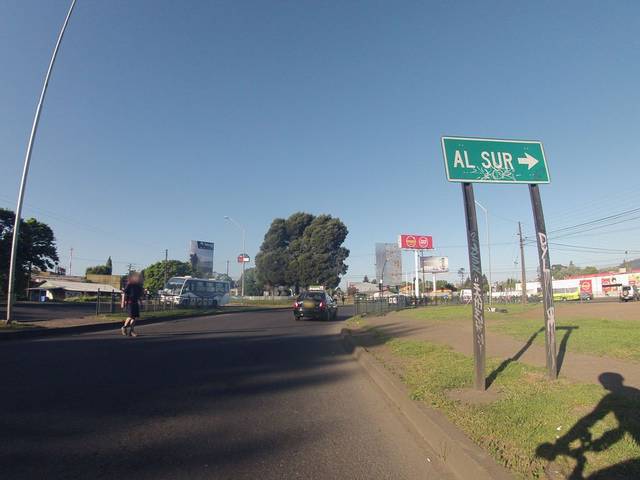
Region: Chile
Coordinates: -38.746, -72.61